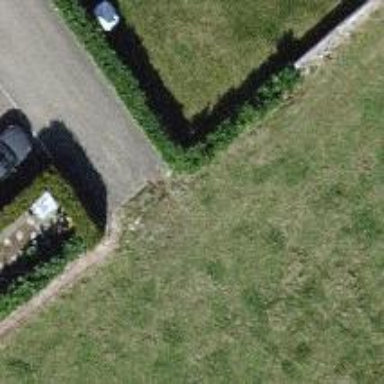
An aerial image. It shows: Hedge barrier.